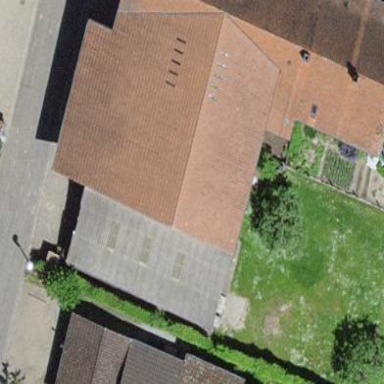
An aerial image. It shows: Carport building.